Brain MRI, t1w sequence, axial 2D slice.
Patient: age 35, sex F, weight 95 kg, height 1.95 m
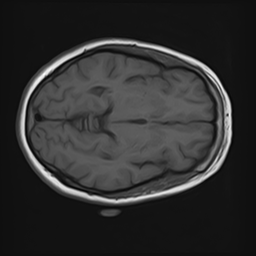